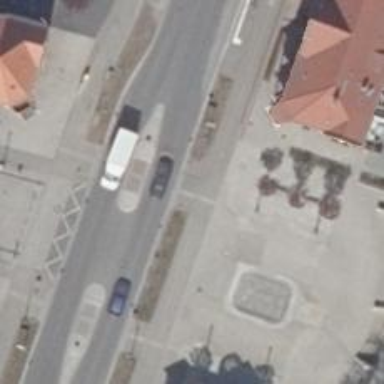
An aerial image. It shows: Uncontrolled footway crossing with median island.